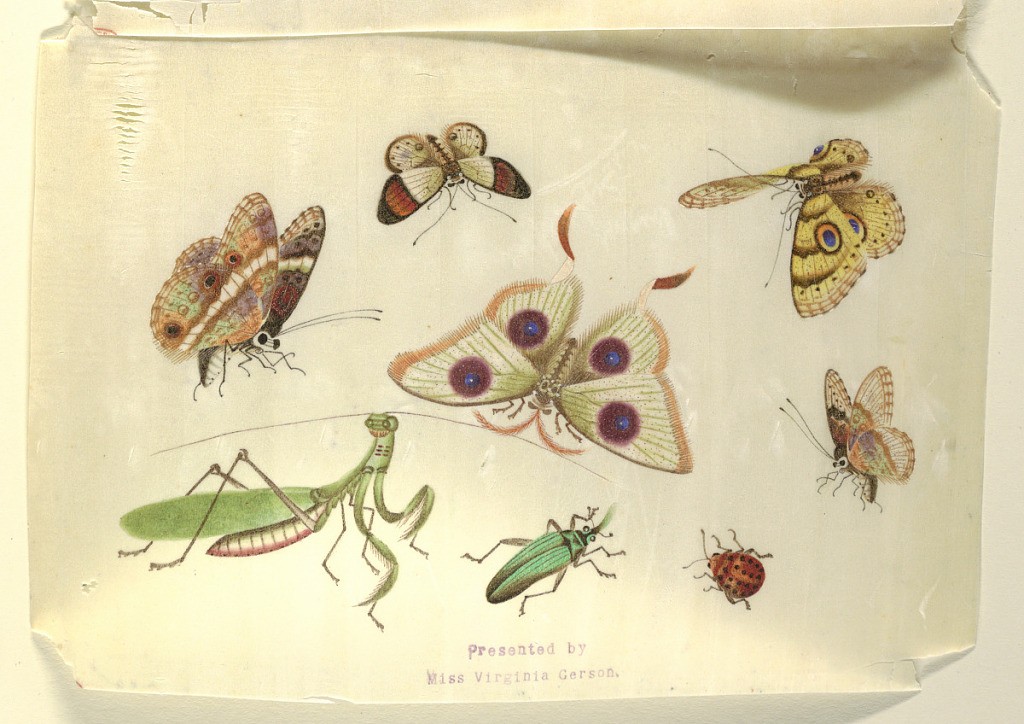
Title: Butterflies and Other Insects
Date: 18th century
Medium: Rice paper
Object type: Drawing
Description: Detailed representation in color of four butterflies, a moth and three insects, including the praying mantis.